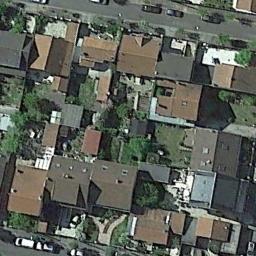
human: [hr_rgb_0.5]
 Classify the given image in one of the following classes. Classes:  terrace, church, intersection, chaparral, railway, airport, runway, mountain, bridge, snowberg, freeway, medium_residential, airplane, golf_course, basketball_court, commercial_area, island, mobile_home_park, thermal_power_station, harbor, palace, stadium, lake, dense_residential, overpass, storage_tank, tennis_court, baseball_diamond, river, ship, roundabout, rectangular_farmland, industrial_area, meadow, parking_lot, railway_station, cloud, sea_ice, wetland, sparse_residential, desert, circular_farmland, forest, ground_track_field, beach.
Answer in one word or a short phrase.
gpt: dense_residential